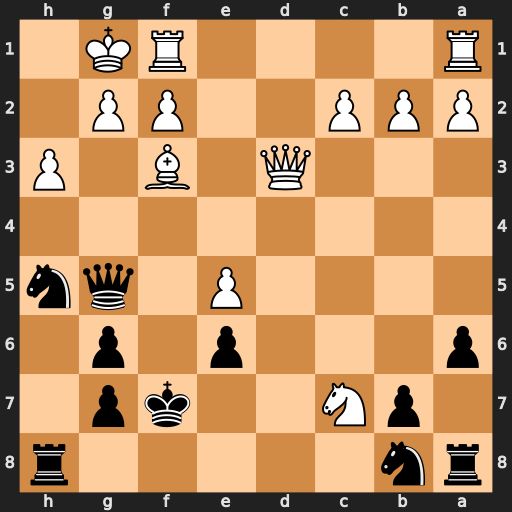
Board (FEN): rn5r/1pN2kp1/p3p1p1/4P1qn/8/3Q1B1P/PPP2PP1/R4RK1
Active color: b
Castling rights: -
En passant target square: -
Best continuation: Nf4 Bd5 Nxd3